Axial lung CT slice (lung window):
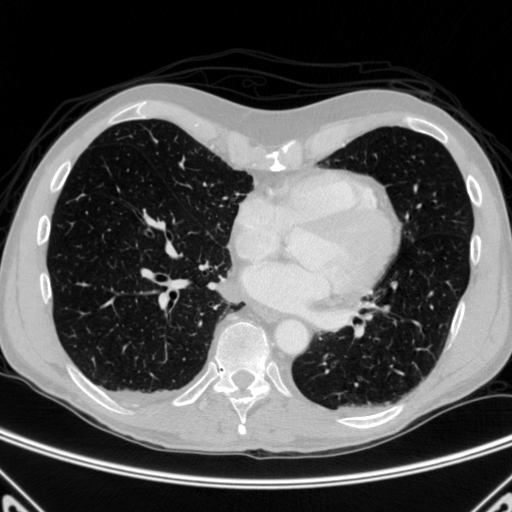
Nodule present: no